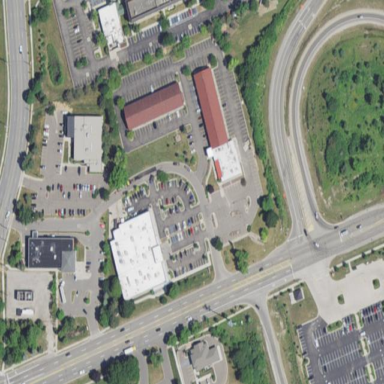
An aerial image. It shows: Retail area.